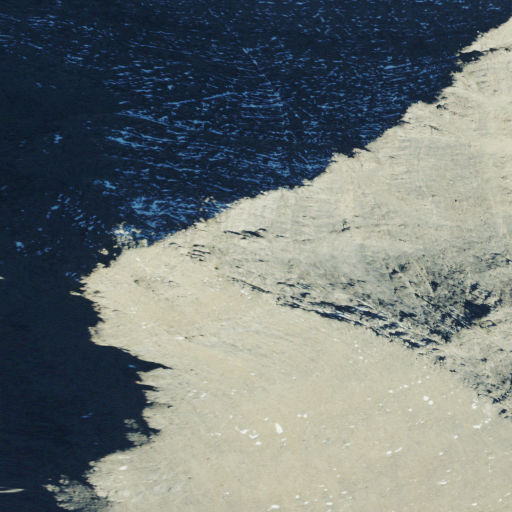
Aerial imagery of mountain in Montana named Flinsch Peak containing barren land, evergreen forest, and grassland